Question: I've got a widget with a vertical layout. That widget is vertically split and its children are another QWidget and a QListWidget. The splitter is not set to collapse its children and the list widget has a minimum height of 0. Even with no items in the list widget, I can't use the splitter to make the list widget get any smaller than around 70px, vertically. I can manually set the maximum height to under 70px and it will obey.
I figured out that least that it's not my program specifically because I tried a fresh layout in Qt Designer and the same thing happens even in preview mode (bottom area is the QListWidget):

I've also tried manually setting the sizeHint for the items to under that imaginary limit. The width is respected but the height stays the same.
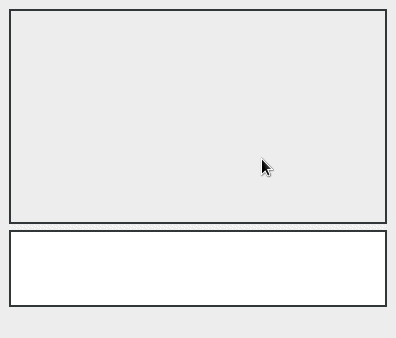
Answer: I solved the problem by setting the QListWidget's vertical size policy to "Ignored". I can't say I understand why having a minimum width of zero isn't respected.